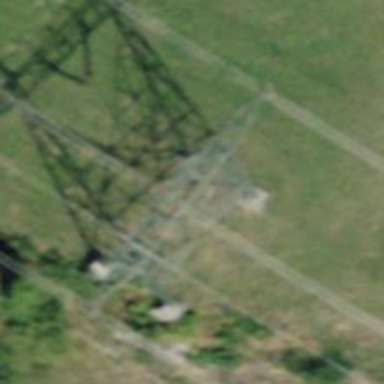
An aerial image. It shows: Power tower.